Question: I have two threads that increase the CPU overhead.
1. Reading from the socket in a synchronous way.
2. Waiting to accept connections from other clients
Problem 1, I'm just trying to read any data that comes from the client, and I can not use readline, because the incoming data has newlines that I mark for knowing the header end of a message. So I'm using that way in a thread, but it increases the CPU overhead
'''
public static String convertStreamToString(TCPServerConnectionListner socket) throws UnsupportedEncodingException, IOException, InterruptedException {
BufferedReader reader = new BufferedReader(new InputStreamReader(socket.getSocket().getInputStream()));
// At this point it is too early to read. So it most likely return false
System.out.println("Buffer Reader ready? " + reader.ready());
// StringBuilder to hold the response
StringBuilder sb = new StringBuilder();
// Indicator to show if we have started to receive data or not
boolean dataStreamStarted = false;
// How many times we went to sleep waiting for data
int sleepCounter = 0;
// How many times (max) we will sleep before bailing out
int sleepMaxCounter = 5;
// Sleep max counter after data started
int sleepMaxDataCounter = 50;
// How long to sleep for each cycle
int sleepTime = 5;
// Start time
long startTime = System.currentTimeMillis();
// This is a tight loop. Not sure what it will do to CPU
while (true) {
if (reader.ready()) {
sb.append((char) reader.read());
// Once started we do not expect server to stop in the middle and restart
dataStreamStarted = true;
} else {
Thread.sleep(sleepTime);
if (dataStreamStarted && (sleepCounter >= sleepMaxDataCounter)) {
System.out.println("Reached max sleep time of " + (sleepMaxDataCounter * sleepTime) + " ms after data started");
break;
} else {
if (sleepCounter >= sleepMaxCounter) {
System.out.println("Reached max sleep time of " + (sleepMaxCounter * sleepTime) + " ms. Bailing out");
// Reached max timeout waiting for data. Bail..
break;
}
}
sleepCounter++;
}
}
long endTime = System.currentTimeMillis();
System.out.println(sb.toString());
System.out.println("Time " + (endTime - startTime));
return sb.toString();
}
'''
Problem 2, I don't know what is the best way for doing that, I'm just having a thread that constantly wait for other clients, and accept it. But this also takes a lot of CPU overhead.
'''
// Listner to accept any client connection
@Override
public void run() {
while (true) {
try {
mutex.acquire();
if (!welcomeSocket.isClosed()) {
connectionSocket = welcomeSocket.accept();
// Thread.sleep(5);
}
} catch (IOException ex) {
Logger.getLogger(TCPServerConnectionListner.class.getName()).log(Level.SEVERE, null, ex);
} catch (InterruptedException ex) {
Logger.getLogger(TCPServerConnectionListner.class.getName()).log(Level.SEVERE, null, ex);
}
finally
{
mutex.release();
}
}
}
}
'''
A Profiler Picture would also help, but I'm wondering why the SwingWorker Thread Takes that much time?

Update Code For Problem One:
'''
public static String convertStreamToString(TCPServerConnectionListner socket) throws UnsupportedEncodingException, IOException, InterruptedException {
byte[] resultBuff = new byte[0];
byte[] buff = new byte[65534];
int k = -1;
k = socket.getSocket().getInputStream().read(buff, 0, buff.length);
byte[] tbuff = new byte[resultBuff.length + k]; // temp buffer size = bytes already read + bytes last read
System.arraycopy(resultBuff, 0, tbuff, 0, resultBuff.length); // copy previous bytes
System.arraycopy(buff, 0, tbuff, resultBuff.length, k); // copy current lot
resultBuff = tbuff; // call the temp buffer as your result buff
return new String(resultBuff);
}
}
![snapshot][2]
'''
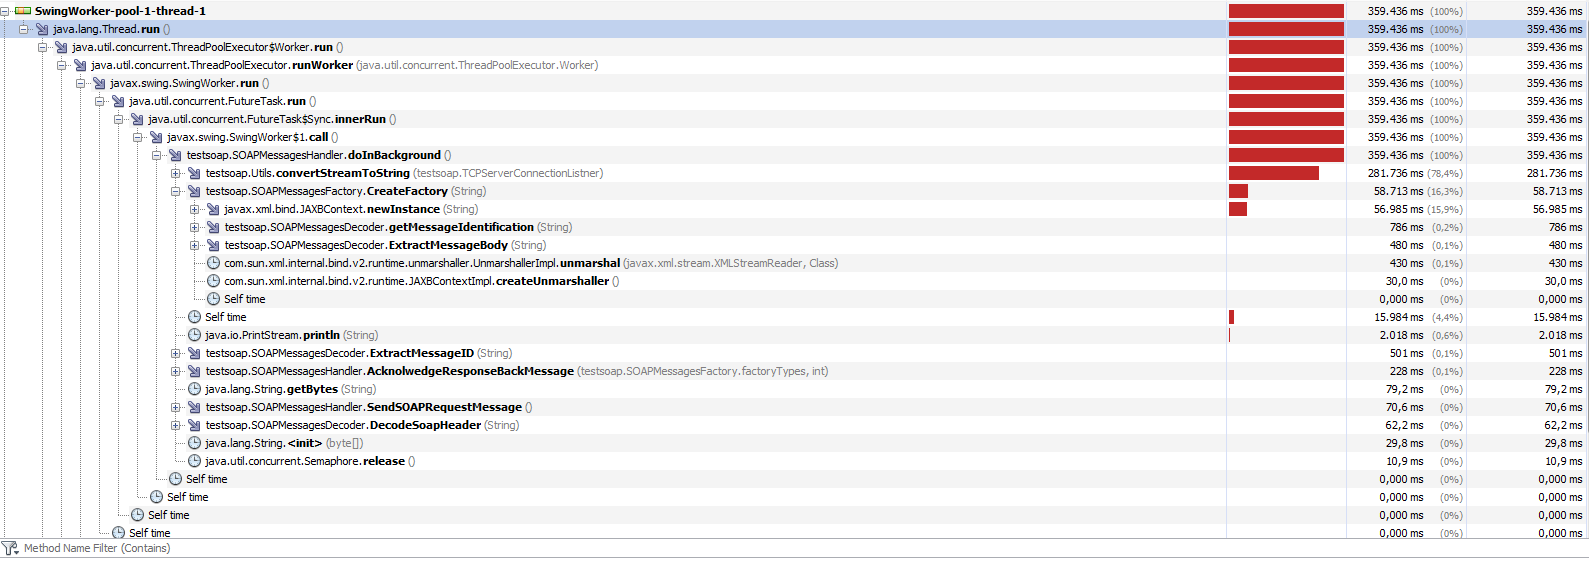
Answer: You appear to be waiting until there is not more data after some timeout.
I suggest you use <URL>
A better solution is to not need to do this by having a protocol which allows you to know when the end of data is reached. You would only do this if you the server is poorly implemented and you have no way to fix it.